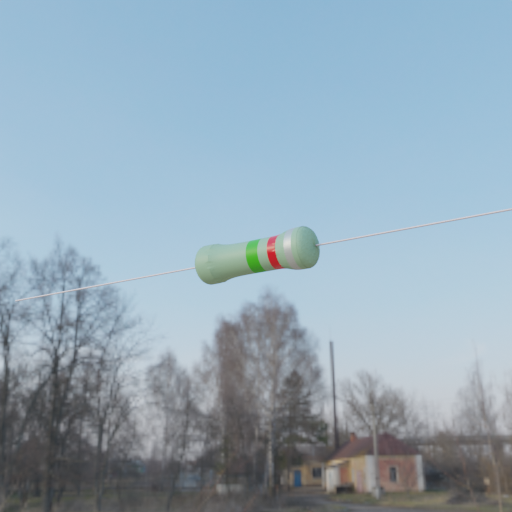
Resistor colour bands (in order): green, red, silver